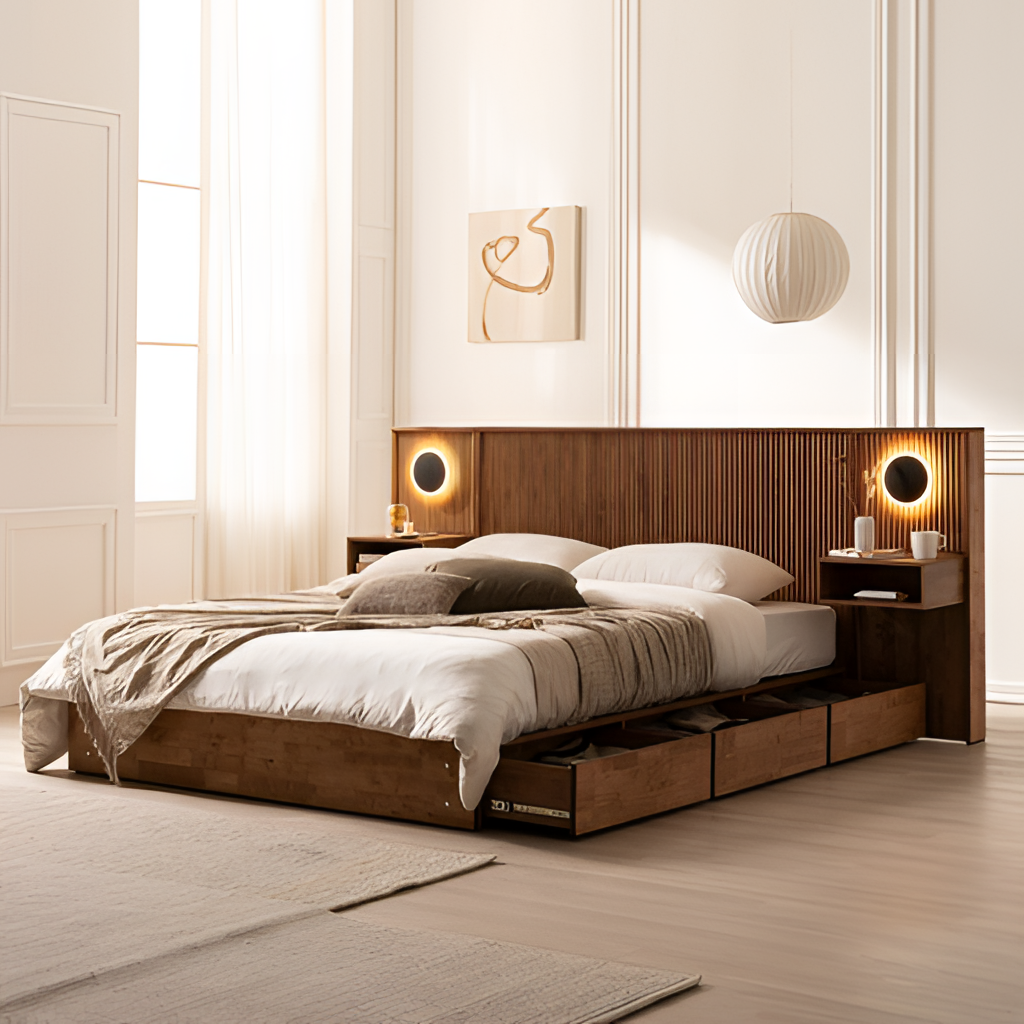
dark brown wood backlit headboard bed, bedroom, wood flooring, with plank pattern, paint wallpaper, with solid pattern, modern